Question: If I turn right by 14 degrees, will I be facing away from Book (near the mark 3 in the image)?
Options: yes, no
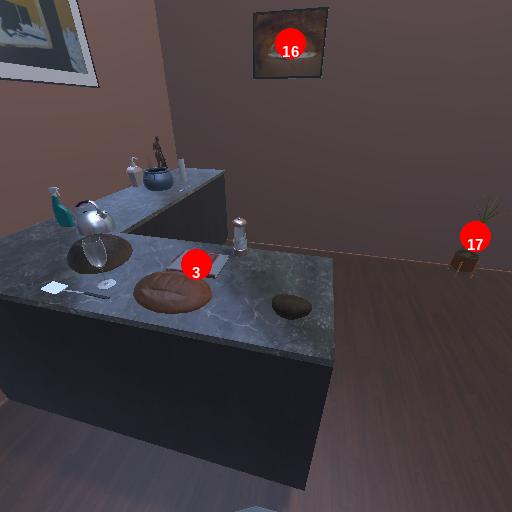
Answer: yes